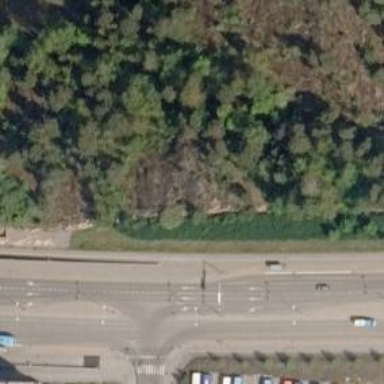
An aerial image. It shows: Cliff in nature.